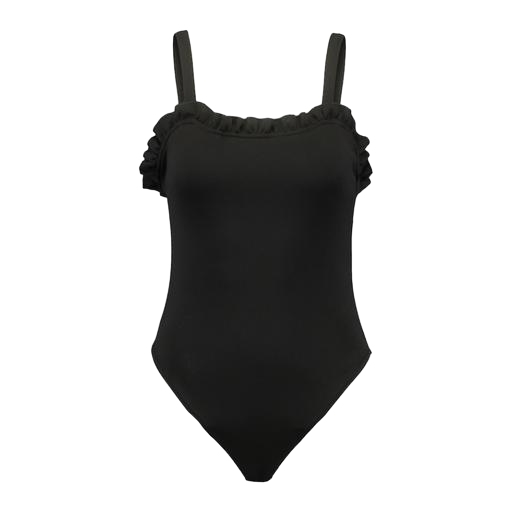
black one piece, black tankini, black mira cape-effect bodysuit, white background